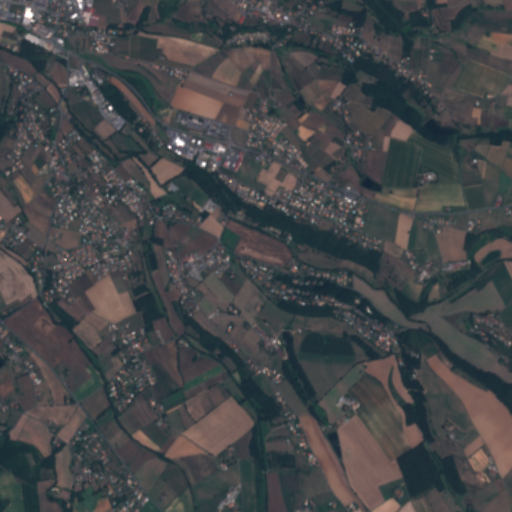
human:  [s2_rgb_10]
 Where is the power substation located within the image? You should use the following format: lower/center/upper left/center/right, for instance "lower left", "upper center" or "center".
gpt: The power substation is located in the center left of the image.
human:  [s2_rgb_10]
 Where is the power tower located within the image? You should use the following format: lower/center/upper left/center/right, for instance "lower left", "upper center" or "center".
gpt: The power tower is located in the upper left of the image.
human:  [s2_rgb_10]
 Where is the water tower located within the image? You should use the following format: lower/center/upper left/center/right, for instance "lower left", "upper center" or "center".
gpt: The water tower is located in the upper right of the image.
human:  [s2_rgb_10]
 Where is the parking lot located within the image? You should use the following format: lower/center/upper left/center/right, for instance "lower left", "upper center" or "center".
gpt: There is no parking lot in the image.